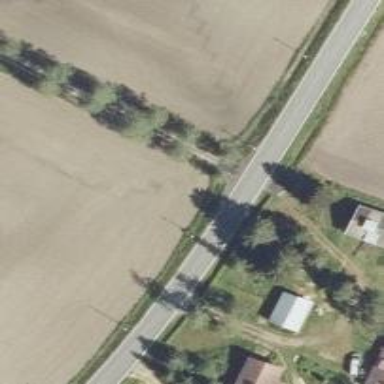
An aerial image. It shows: Tertiary road.